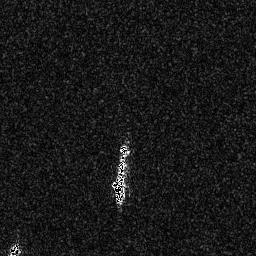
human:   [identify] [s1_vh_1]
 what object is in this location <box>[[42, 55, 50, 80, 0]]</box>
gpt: <ref>1 medium ship at the center</ref>